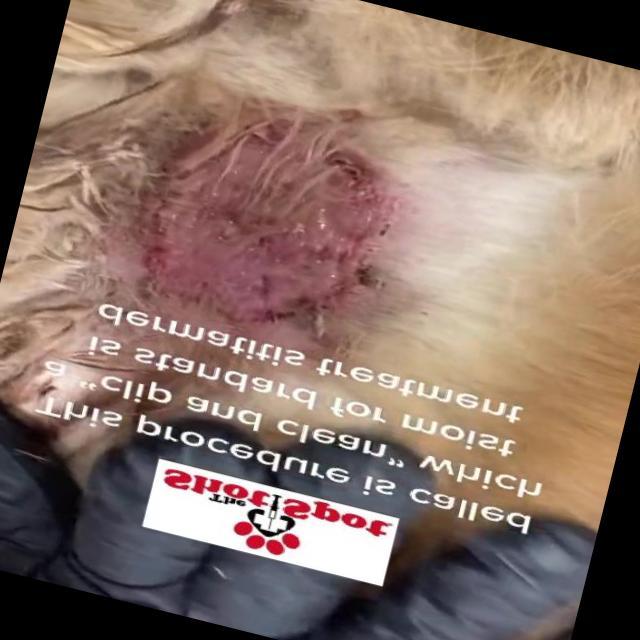
Canine dermatitis — inflammation of the skin presenting with erythema, pruritus, papules, and excoriation. May be allergic, contact, or atopic in origin.